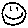
Label: smiley face